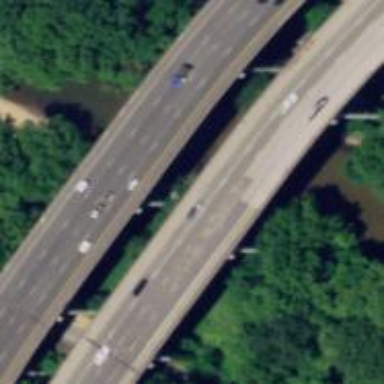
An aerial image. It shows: Bridge over motorway.